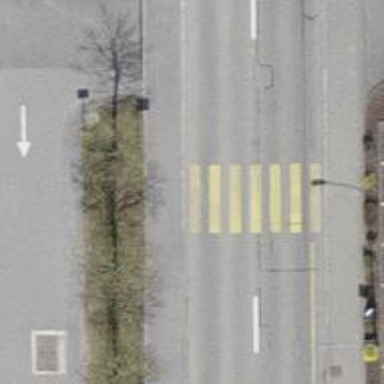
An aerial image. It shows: Pedestrian crossing with zebra markings on the footway.